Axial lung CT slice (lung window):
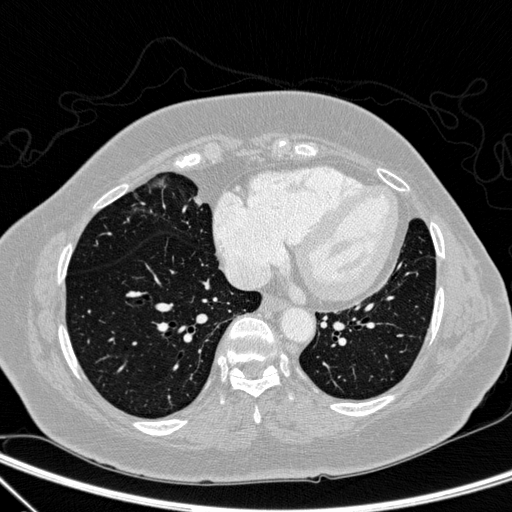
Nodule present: no